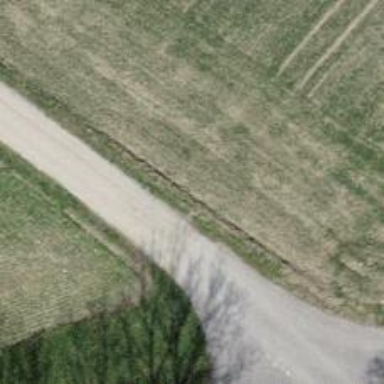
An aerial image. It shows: Unpaved track with grade2 tracktype.